Question: I wrote some very simple code that just loops through each sheet in a workbook, and then removes filtering (if activated) by using ActiveSheet.ShowAllData.
Here is the (updated) code:
'''
Sub removeFilters()
'This macro removes any filtering in
'order to display all of the data but it does not remove the filter arrows
On Error GoTo Errorcatch
For i = 1 To ActiveWorkbook.Worksheets.Count
If ActiveSheet.Visible = True Then
ActiveSheet.ShowAllData
End If
Next i
Exit Sub
Errorcatch:
MsgBox Err.Description
End Sub
'''
The code appears to work alright, but it ends with an error, and then a MsgBox displays. Here is a screenshot of the MsgBox:

The workbook has some hidden sheets, and I want to skip them entirely, which is why I added the 'If' statement.
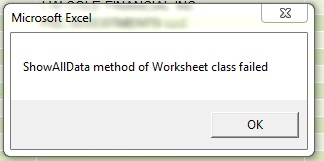
Answer: ShowAllData throws an error if autofilter is not activated, so:
'''
Dim ws As Worksheet
On Error Resume Next
For Each ws In ThisWorkbook.Worksheets
If ws.Visible Then ws.ShowAllData
Next ws
on error goto 0 'or to hell or whatever
'''